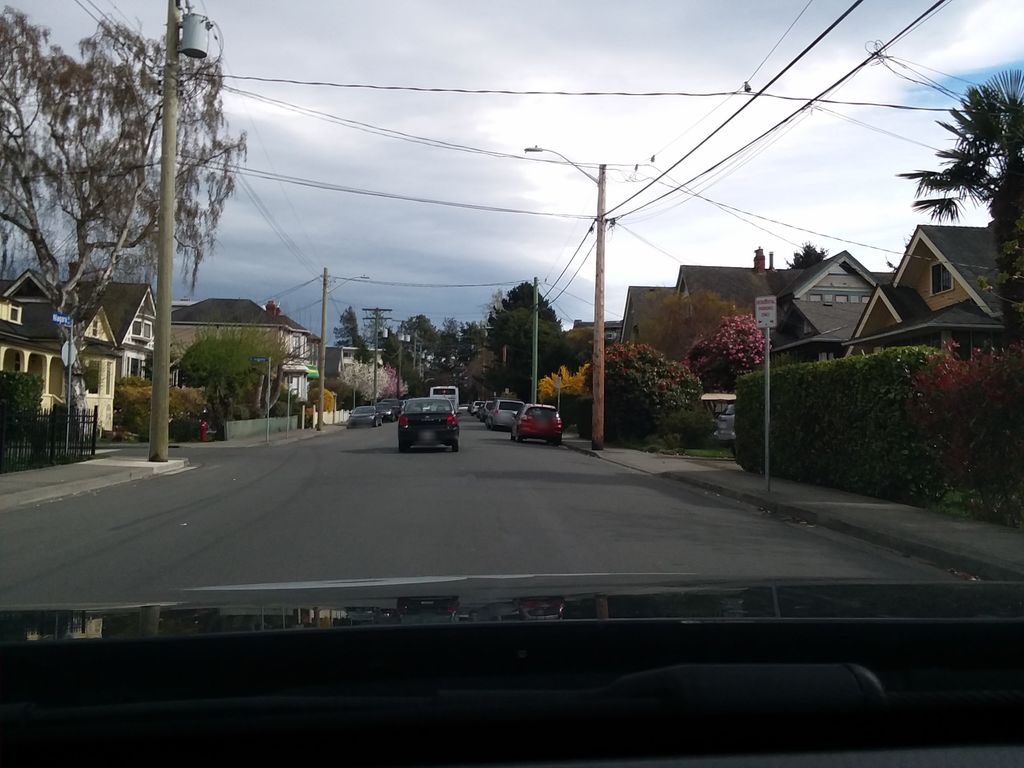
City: victoria